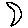
Label: moon